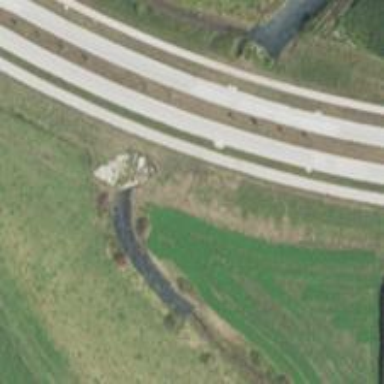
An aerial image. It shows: Culvert tunnel.